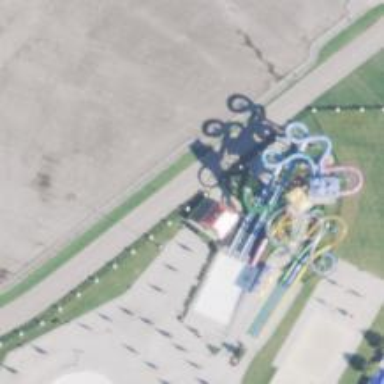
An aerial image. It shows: Bridge with culvert tunnel and water slide attraction.